Brain MRI, t1w sequence, axial 2D slice.
Patient: age 28, sex M, weight 95 kg, height 1.95 m
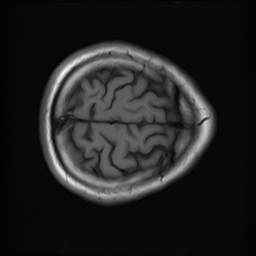